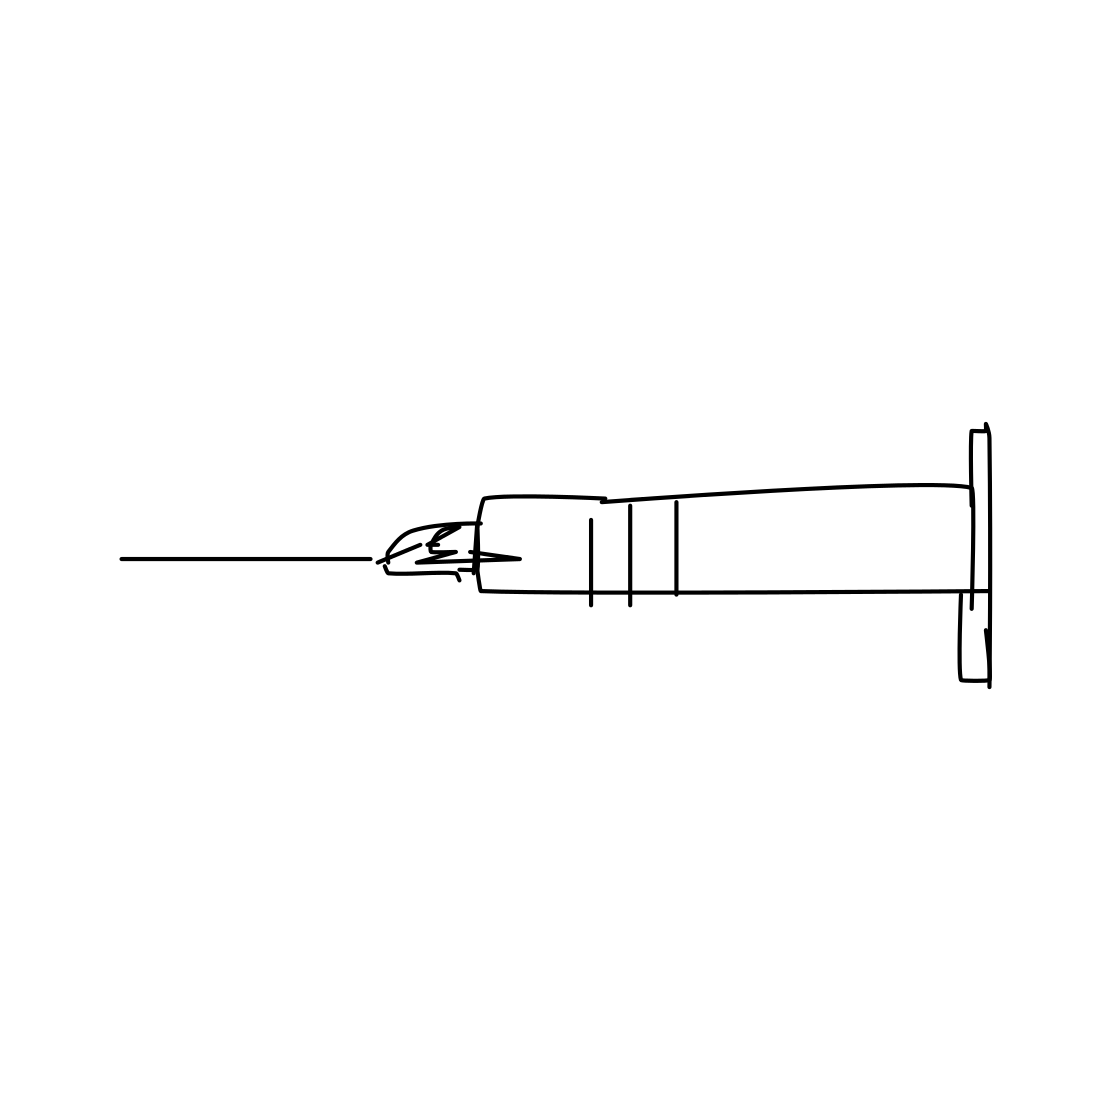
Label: syringe